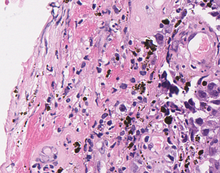
Tumor epithelial tissue: yes
Tumor-associated stroma tissue: yes
Normal tissue: no